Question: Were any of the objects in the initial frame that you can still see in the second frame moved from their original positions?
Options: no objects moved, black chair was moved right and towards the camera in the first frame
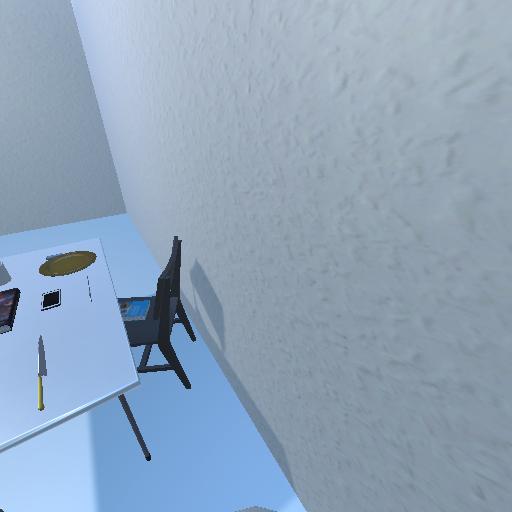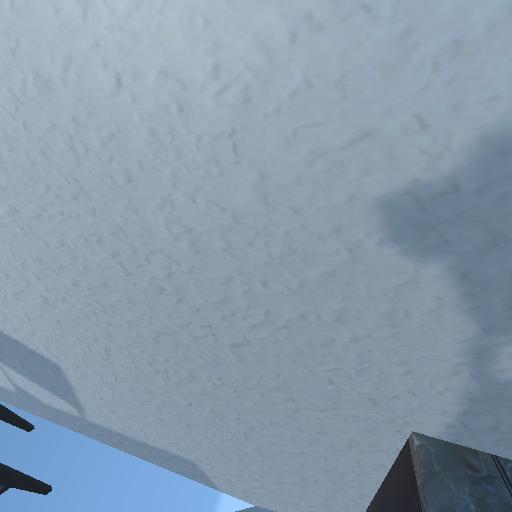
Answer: no objects moved